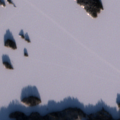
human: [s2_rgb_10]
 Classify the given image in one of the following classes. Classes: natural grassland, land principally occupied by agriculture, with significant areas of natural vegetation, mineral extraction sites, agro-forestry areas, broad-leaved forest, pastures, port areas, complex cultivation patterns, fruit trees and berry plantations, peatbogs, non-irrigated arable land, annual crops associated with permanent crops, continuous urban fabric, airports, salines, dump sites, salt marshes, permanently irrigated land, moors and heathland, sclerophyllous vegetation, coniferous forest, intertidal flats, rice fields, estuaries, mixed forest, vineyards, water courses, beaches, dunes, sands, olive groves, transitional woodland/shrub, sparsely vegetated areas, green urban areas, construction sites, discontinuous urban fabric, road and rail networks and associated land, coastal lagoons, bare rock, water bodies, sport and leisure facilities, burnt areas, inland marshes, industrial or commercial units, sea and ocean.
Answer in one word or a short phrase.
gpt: coniferous forest, mixed forest, water bodies